Question: I have trying a lookup and update strategy transformation but for some reason its not working.
I have a disconnected lookup in my mapping which is called based on a particular condition
and when the look up is null , I tried to set a variable to 'INS',REJ,UPD,DEL..
The new variable in my agg_trans-INS_UPD_DEL is not getting linked to the upd_strategy trans. I'm able to move the variable from expression to update_strategy but dont see the link being displayed..

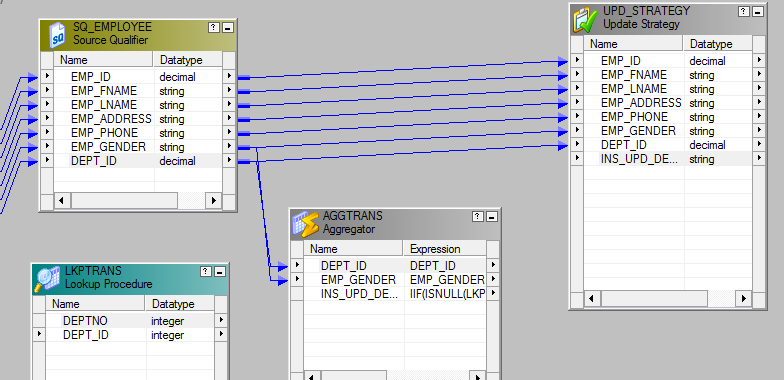
Answer: Well, Aggregator is an active transformation. if you are making a new port in aggregator, you wont be able to surpass this transformation for other ports while going to update strategy.
Without asking you for more of your functionality, you can fix this by simply flowing your ports through aggregator. Whatever you need in update strategy, make sure they flow through aggregator... Src Qualifier -> Aggregator -> Update Strategy.
I hope its clear enough, if not, think about going through documentation about active transformations..